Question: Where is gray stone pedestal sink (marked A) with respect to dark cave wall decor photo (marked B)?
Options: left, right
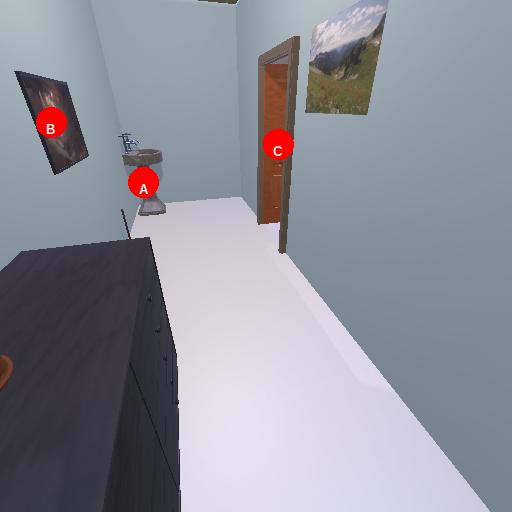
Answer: left